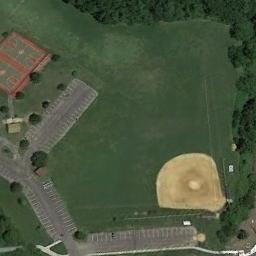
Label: baseball_diamond